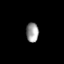
Tissue: prostate
Cell type: T cells
Senescence score: 0.3196
Nuclear area (px): 237
Mean DAPI intensity: 154.722